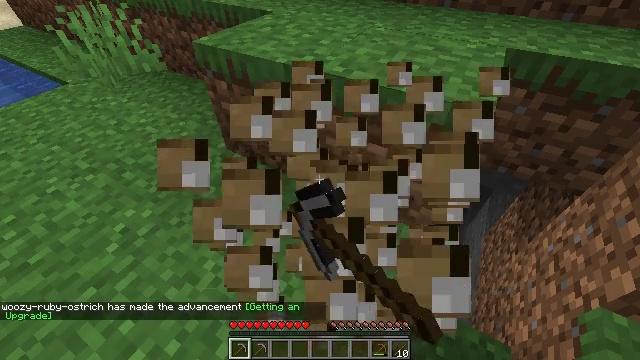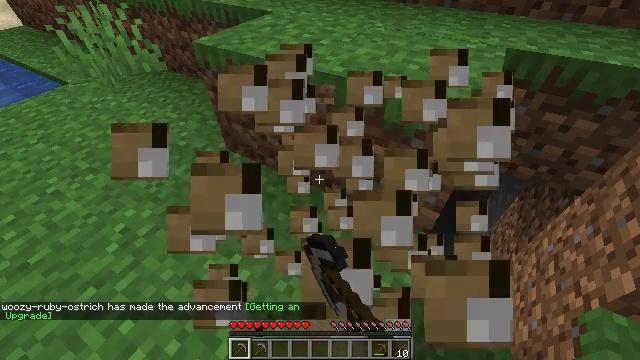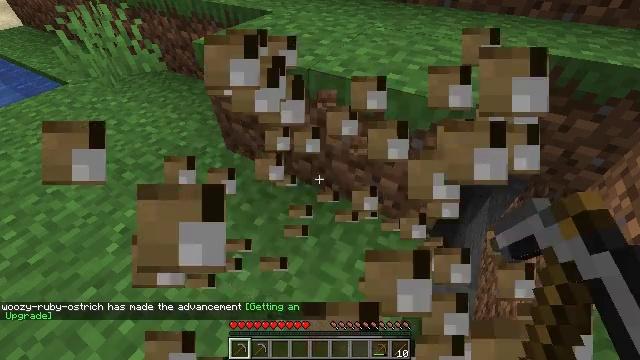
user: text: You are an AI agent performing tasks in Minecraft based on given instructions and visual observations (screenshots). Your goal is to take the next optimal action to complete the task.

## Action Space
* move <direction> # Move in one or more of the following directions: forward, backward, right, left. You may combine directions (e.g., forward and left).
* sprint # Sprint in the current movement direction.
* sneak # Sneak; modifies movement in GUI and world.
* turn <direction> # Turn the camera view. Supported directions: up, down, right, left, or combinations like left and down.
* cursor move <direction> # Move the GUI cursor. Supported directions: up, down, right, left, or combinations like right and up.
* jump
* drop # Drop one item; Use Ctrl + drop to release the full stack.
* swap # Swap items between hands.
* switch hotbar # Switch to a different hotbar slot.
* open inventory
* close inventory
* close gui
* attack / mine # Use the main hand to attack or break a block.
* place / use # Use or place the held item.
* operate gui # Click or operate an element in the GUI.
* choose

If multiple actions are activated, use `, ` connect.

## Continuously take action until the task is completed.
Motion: motion action
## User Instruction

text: Left click on the crafting table
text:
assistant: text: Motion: attack / mine
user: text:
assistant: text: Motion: attack / mine
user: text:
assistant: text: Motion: attack / mine